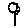
Label: flower